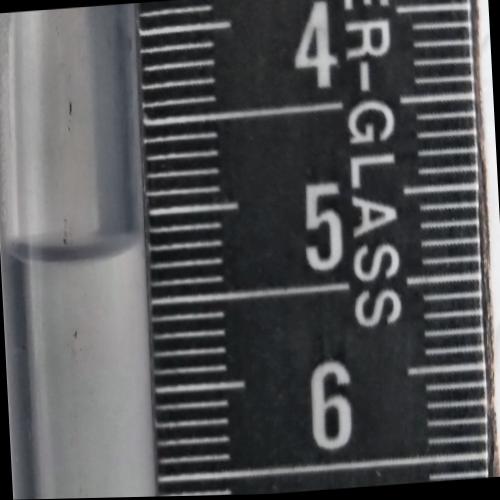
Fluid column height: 5.2 cm